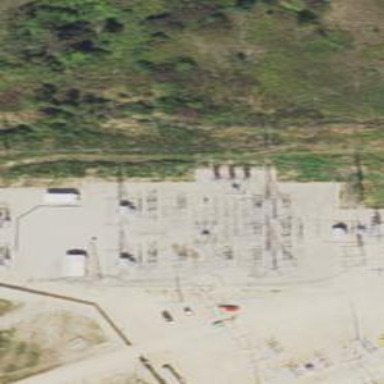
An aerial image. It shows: Distribution-level power substation.